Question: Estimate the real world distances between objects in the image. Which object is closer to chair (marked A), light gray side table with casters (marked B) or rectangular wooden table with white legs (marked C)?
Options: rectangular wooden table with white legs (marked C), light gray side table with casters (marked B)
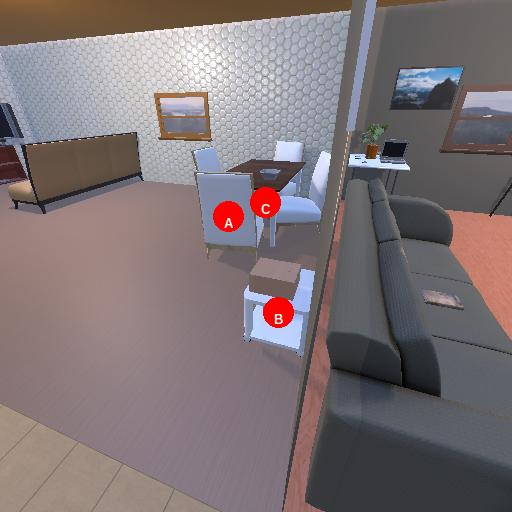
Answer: rectangular wooden table with white legs (marked C)